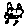
Label: flower